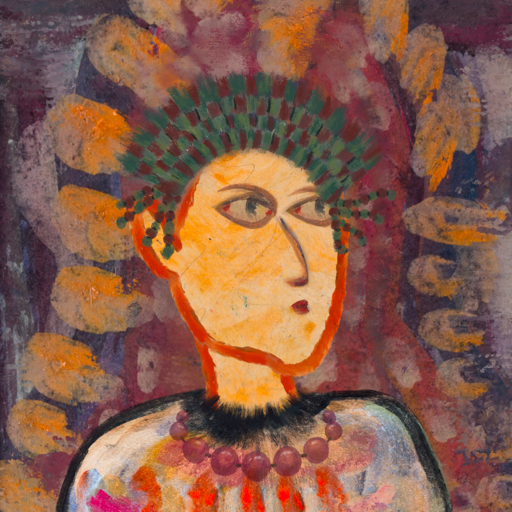
Background: Doll, Head And Neck Side: Experience, Face Side: GypsyMother, Bust: Childish, Hair Side: Blank, Head Accessory: After_Raid_Crown, Second Necklace: Blank, Necklace: Irani_2, Baby: Blank